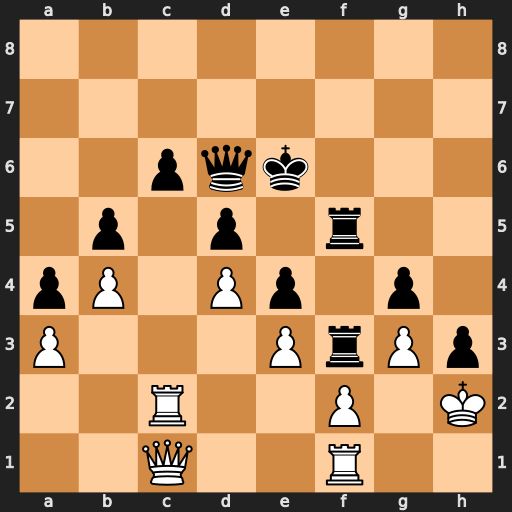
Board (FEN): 8/8/2pqk3/1p1p1r2/pP1Pp1p1/P3PrPp/2R2P1K/2Q2R2
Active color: w
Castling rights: -
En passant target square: -
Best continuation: Rxc6 Rxf2+ Rxf2 Rxf2+ Kg1